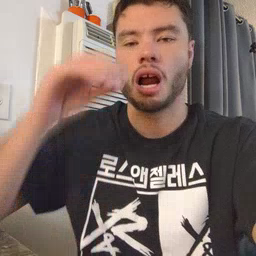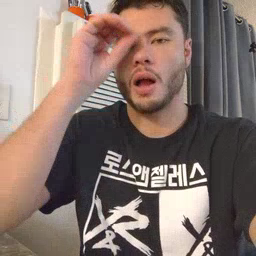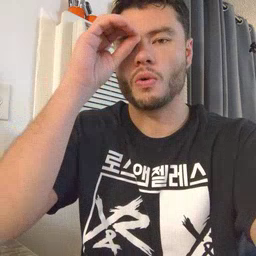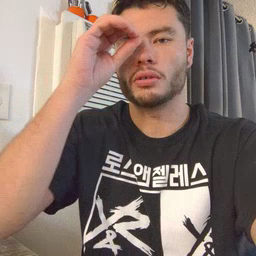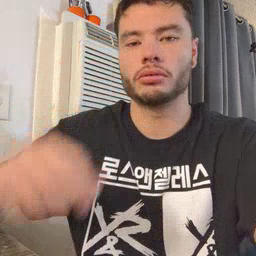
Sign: owl